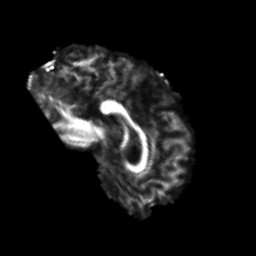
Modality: FA
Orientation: sagittal
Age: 60
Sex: male
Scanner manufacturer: siemens
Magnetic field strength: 3 T
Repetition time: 4.999 s
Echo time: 0.07946 s